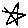
Label: star